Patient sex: M
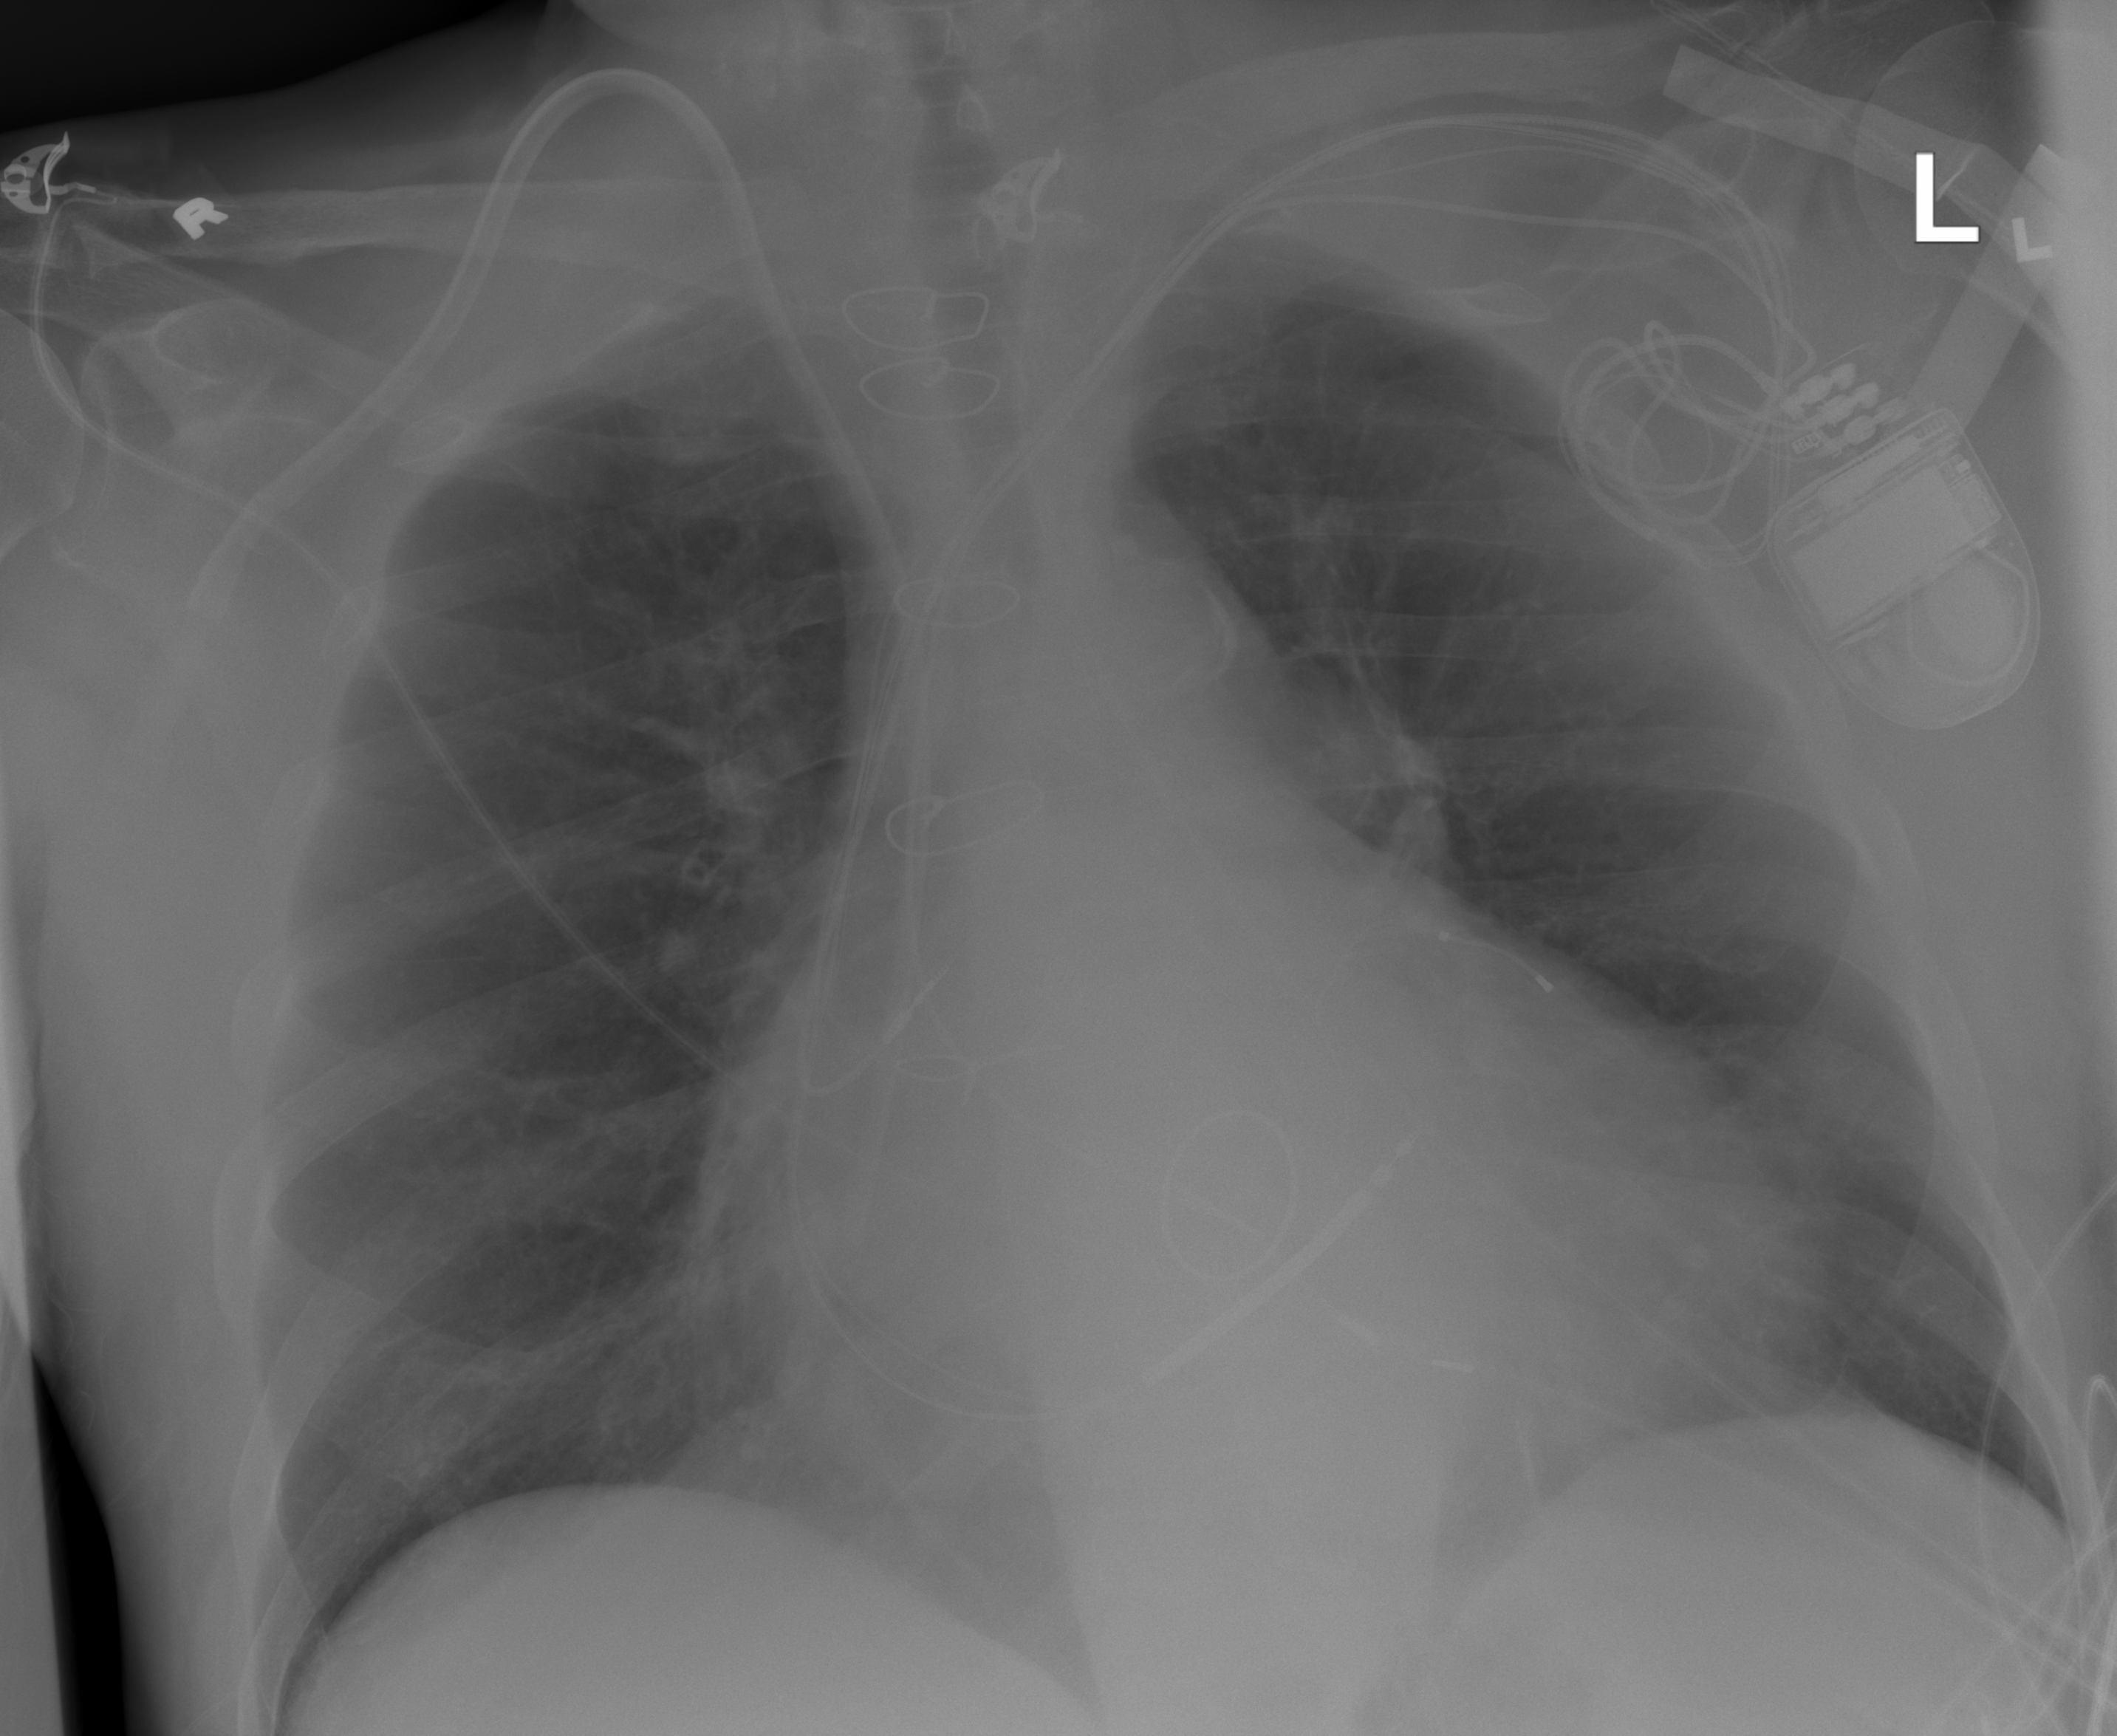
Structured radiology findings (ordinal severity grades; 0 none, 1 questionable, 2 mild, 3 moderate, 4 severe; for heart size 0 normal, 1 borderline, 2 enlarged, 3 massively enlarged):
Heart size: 2
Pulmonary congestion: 0
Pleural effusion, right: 0
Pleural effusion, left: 0
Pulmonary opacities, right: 0
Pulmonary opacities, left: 0
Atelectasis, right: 0
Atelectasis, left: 2